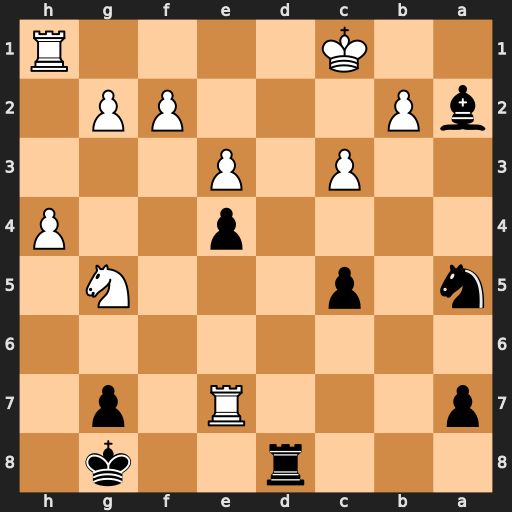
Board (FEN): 3r2k1/p3R1p1/8/n1p3N1/4p2P/2P1P3/bP3PP1/2K4R
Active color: b
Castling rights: -
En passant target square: -
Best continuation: Nb3+ Kc2 Rd2#